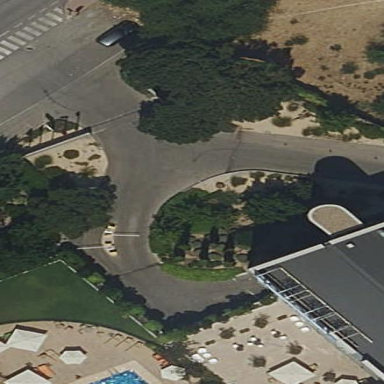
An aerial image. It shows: Driveway service road leading to roundabout junction.